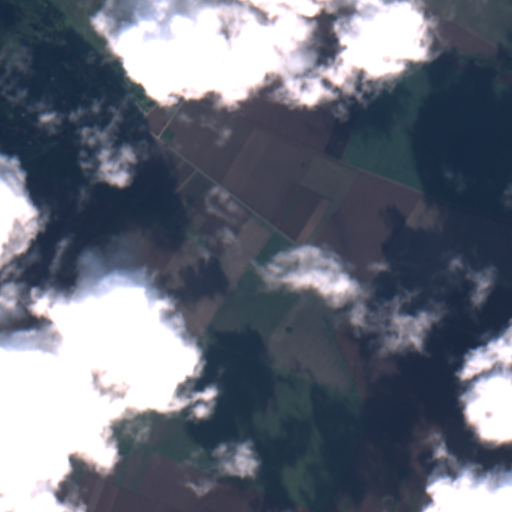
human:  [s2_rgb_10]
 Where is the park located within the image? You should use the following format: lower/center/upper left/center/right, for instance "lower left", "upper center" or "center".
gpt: The park is located in the upper left of the image.
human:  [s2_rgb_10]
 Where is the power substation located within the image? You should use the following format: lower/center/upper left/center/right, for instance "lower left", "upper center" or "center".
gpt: The power substation is located in the upper left of the image.
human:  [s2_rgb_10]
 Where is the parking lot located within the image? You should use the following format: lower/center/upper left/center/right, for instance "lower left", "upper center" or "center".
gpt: There is no parking lot in the image.